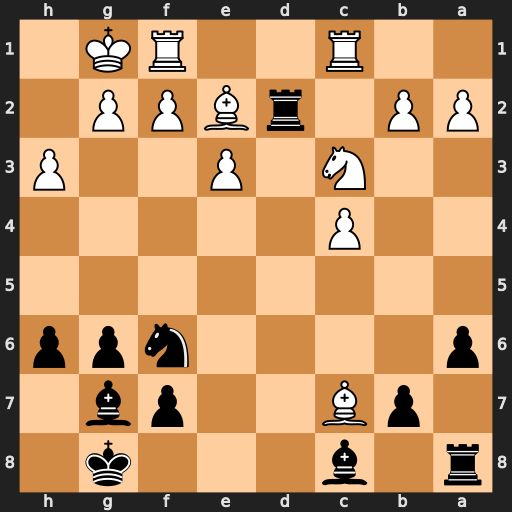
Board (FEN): r1b3k1/1pB2pb1/p4npp/8/2P5/2N1P2P/PP1rBPP1/2R2RK1
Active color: b
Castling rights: -
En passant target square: -
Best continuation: Ne8 Ba5 Bxc3 Bxc3 Rxe2